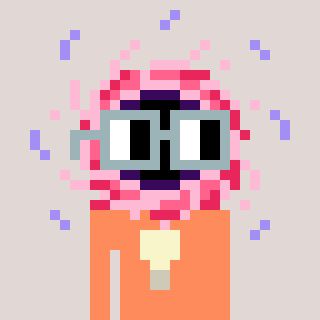
a pixel art character with square dark gray glasses, a blackhole-shaped head and a peachy-colored body on a warm background